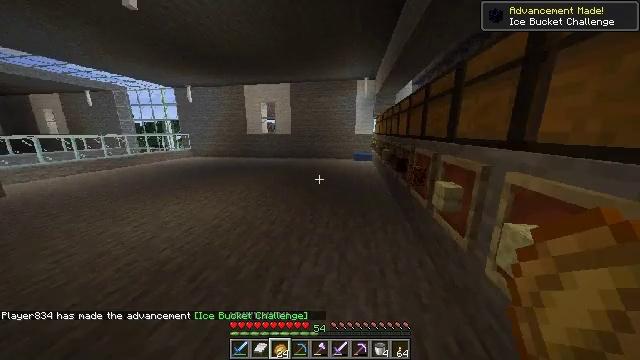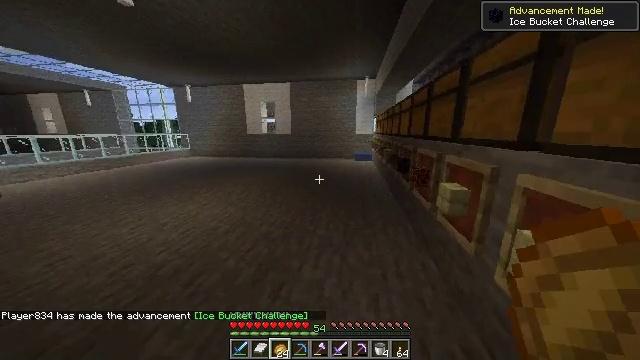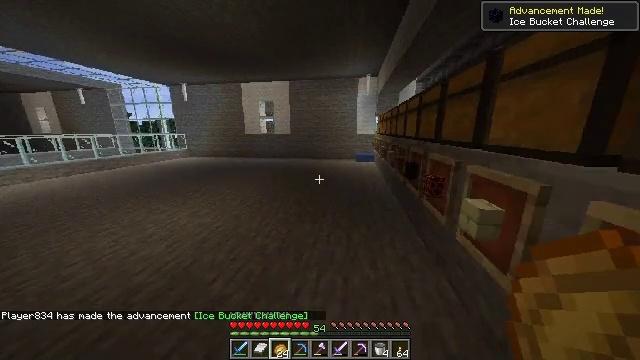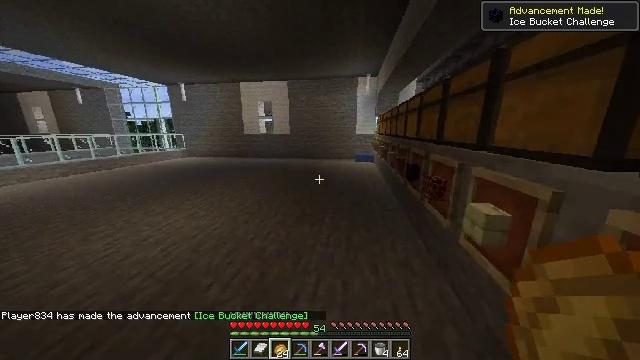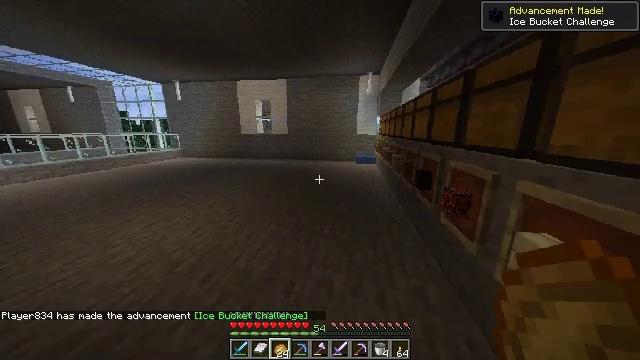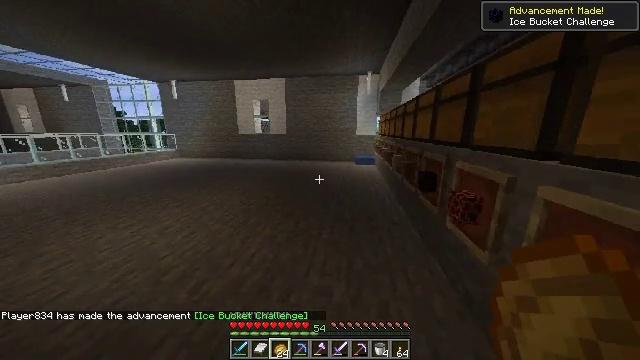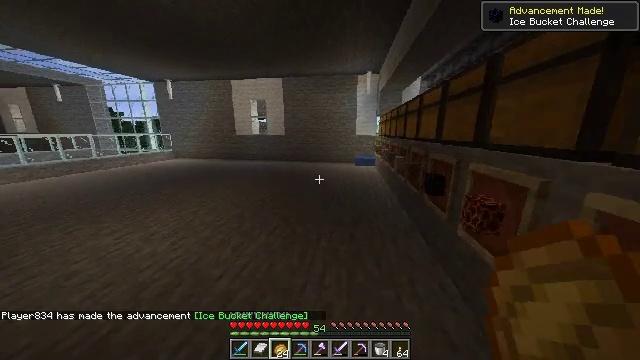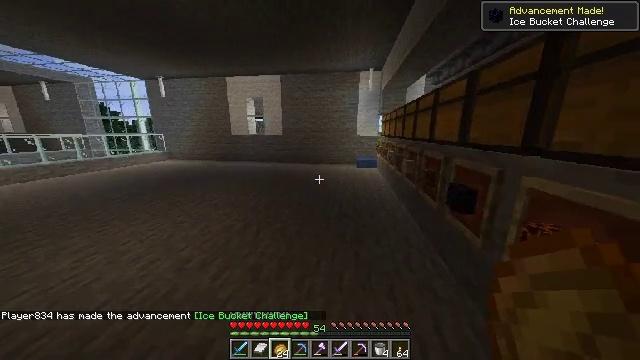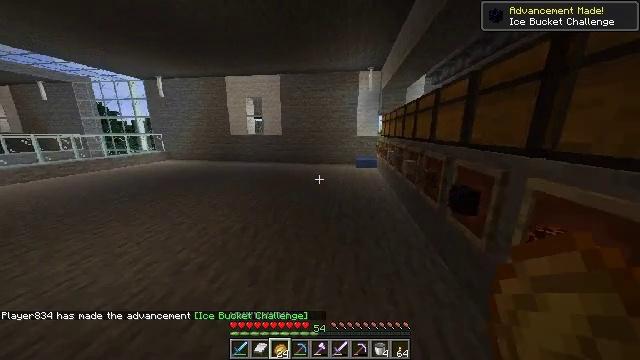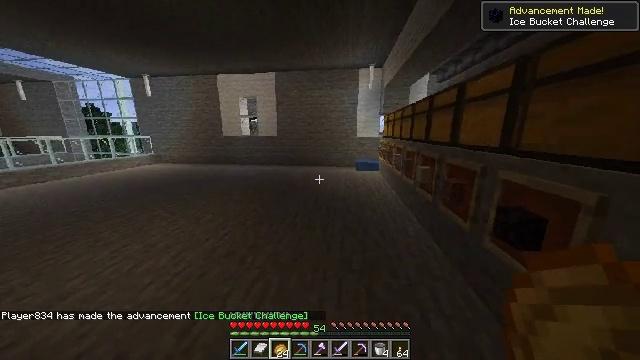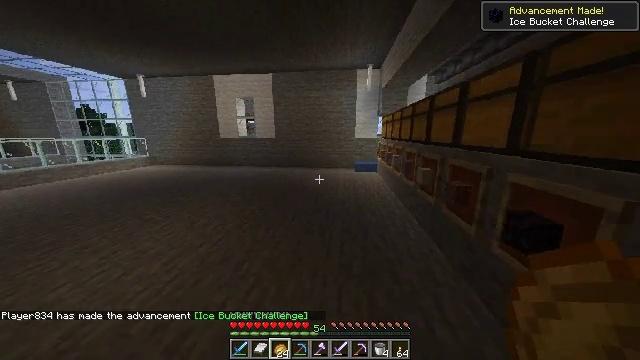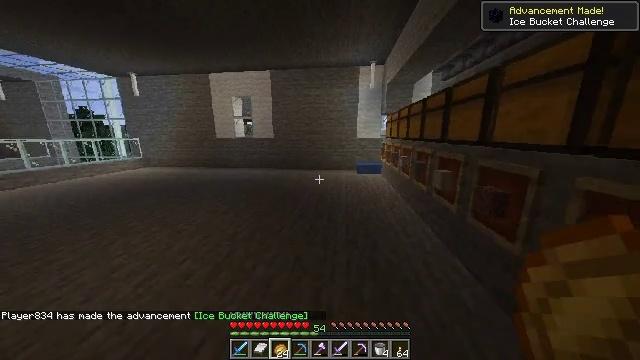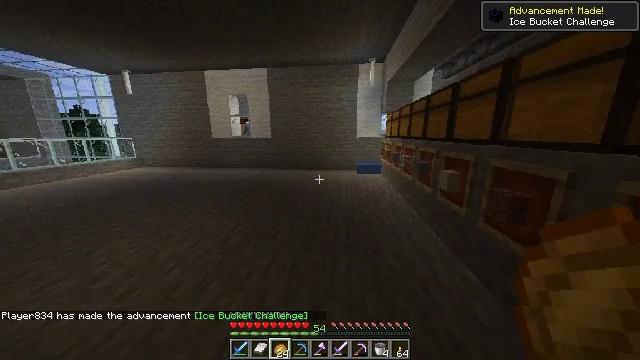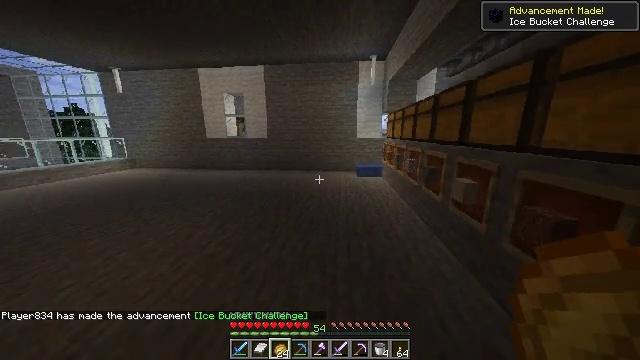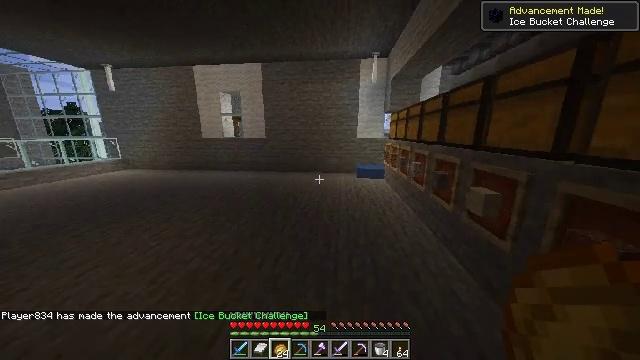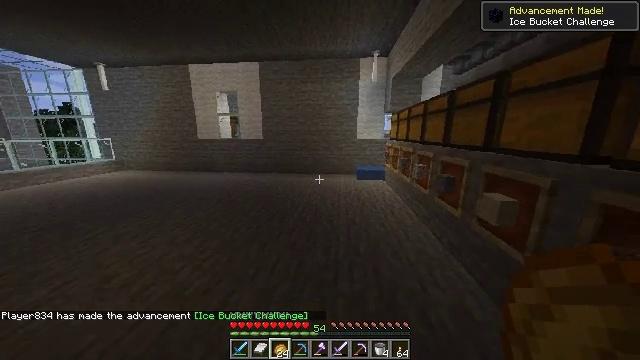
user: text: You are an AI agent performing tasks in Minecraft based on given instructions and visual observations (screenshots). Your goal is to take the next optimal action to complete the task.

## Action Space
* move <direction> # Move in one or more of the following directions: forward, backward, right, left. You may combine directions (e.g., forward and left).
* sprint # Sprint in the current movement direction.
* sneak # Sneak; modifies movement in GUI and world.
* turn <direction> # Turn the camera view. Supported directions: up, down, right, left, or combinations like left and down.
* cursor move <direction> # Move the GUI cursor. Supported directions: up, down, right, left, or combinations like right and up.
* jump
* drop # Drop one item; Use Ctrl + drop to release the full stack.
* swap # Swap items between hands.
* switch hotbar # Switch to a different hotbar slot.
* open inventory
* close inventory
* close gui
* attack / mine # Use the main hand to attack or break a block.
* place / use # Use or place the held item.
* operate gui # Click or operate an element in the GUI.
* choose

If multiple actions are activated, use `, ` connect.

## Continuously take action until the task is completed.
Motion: motion action
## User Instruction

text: Remove a clay ball from the inventory.
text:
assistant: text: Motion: move forward
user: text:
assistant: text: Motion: move forward
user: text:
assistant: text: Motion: move forward
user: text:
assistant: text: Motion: move forward
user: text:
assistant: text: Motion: move forward
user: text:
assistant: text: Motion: move forward
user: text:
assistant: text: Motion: move forward
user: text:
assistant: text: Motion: move forward
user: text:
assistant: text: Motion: move forward
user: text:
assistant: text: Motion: move forward
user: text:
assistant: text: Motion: move forward
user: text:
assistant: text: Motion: move forward
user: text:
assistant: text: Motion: move forward
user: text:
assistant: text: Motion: move forward
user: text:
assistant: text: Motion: no_op
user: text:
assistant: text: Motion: no_op
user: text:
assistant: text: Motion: no_op
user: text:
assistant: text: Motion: no_op
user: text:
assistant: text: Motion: no_op
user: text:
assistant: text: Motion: no_op
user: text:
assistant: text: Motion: move forward
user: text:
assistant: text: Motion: move forward
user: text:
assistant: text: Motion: no_op
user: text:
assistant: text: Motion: move forward
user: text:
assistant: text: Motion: move forward
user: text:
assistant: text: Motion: move forward
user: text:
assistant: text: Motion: move forward
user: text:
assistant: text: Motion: move forward
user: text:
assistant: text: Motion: move forward, turn right
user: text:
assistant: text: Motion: move forward and move left, turn right